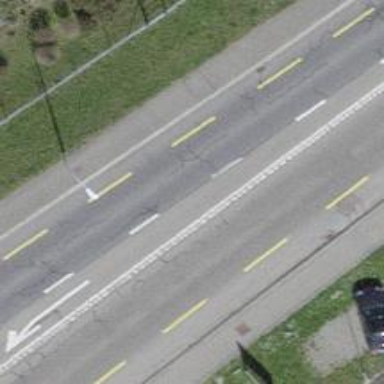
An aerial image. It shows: Primary road with asphalt surface and designated cycle lane.